Field crop: tomato
Growth stage: 1
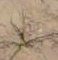
Species: cyperus